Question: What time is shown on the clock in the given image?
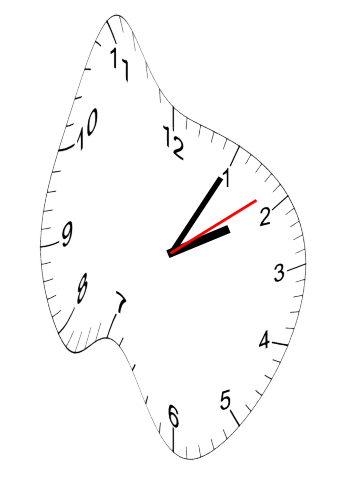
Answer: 02:05:09